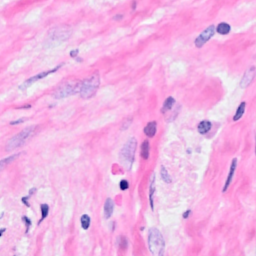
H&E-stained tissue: Breast